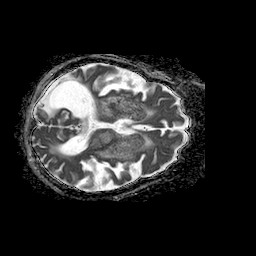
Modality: ADC
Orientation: axial
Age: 80
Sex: female
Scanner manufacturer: philips
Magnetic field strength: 1.5 T
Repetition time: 4.6 s
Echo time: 0.08826 s